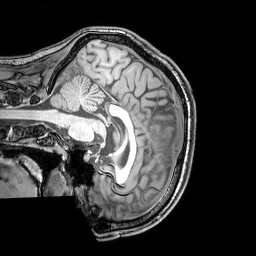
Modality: T1w
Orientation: sagittal
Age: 24
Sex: male
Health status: healthy
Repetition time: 0.081 s
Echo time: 0.037 s